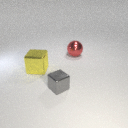
small gray metal cube to the right of large yellow metal cube